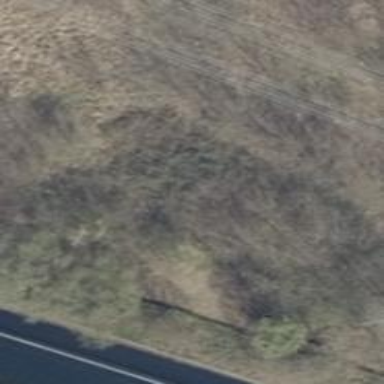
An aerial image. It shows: Abandoned power structure.